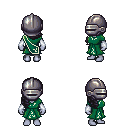
a pixel art fantasy rpg character, female body template, dark elf, purple skin, sash dress, white pants, raven right-swept hairstyle, metal helm, white cloth bracers, four views (front, back, left, right), 2x2 character sprite sheet, small pixel art, hard edges, no anti-aliasing